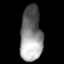
Tissue: lung
Cell type: Epithelial cells
Senescence score: 0.2394
Nuclear area (px): 1169
Mean DAPI intensity: 136.756